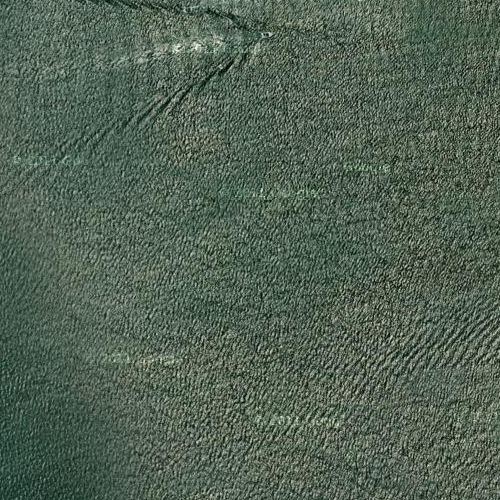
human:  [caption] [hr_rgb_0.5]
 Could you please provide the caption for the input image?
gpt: This is a part of deep green sparkling sea .

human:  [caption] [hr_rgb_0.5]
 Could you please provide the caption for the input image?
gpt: A part of ocean with deep green waters .

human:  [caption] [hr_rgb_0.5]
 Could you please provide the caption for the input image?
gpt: This is a part of ocean with deep green water .

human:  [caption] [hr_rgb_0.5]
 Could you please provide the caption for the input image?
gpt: This is a part of deep green sparkling sea .

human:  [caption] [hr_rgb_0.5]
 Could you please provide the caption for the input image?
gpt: This is a part of ocean with deep green water shining .